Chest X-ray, AP view. Patient: 47 years old, sex M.
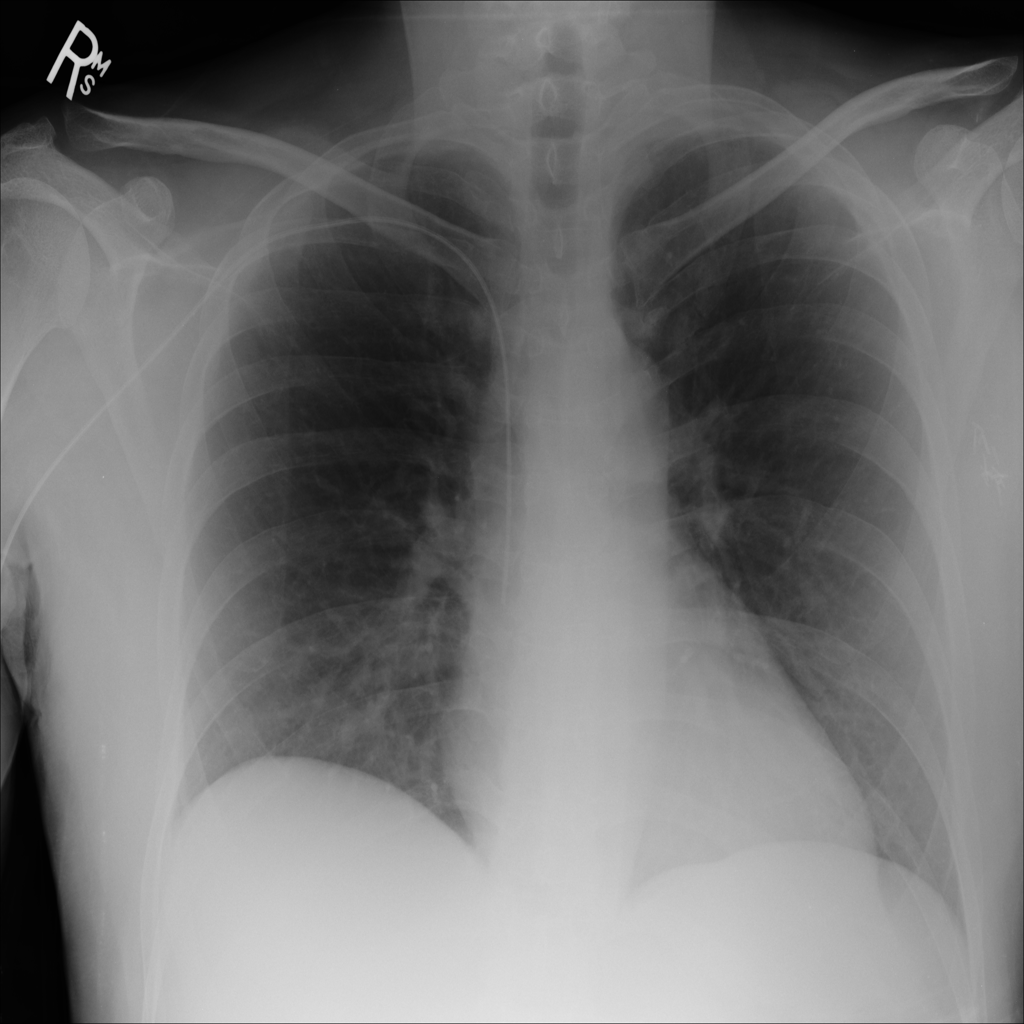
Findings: No Finding